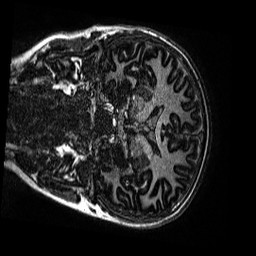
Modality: MP2RAGE
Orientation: coronal
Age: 13
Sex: female
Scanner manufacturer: siemens
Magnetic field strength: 3 T
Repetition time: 4 s
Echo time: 0.00299 s